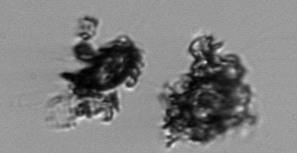
Label: Thalassiosira_TAG_external_detritus